Field crop: maize
Growth stage: 1
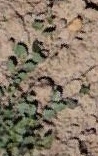
Species: convolvulus